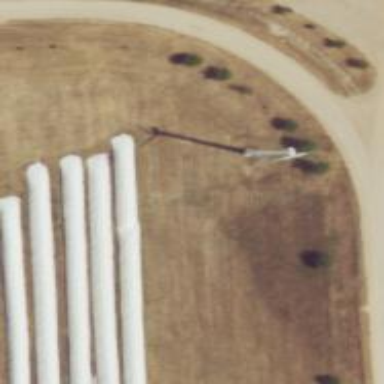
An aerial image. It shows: Wind generator powered by horizontal axis wind turbine.